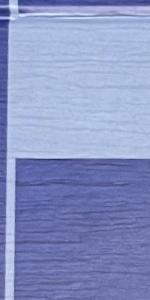
Label: Empty